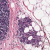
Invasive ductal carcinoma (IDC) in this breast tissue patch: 0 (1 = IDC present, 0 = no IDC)